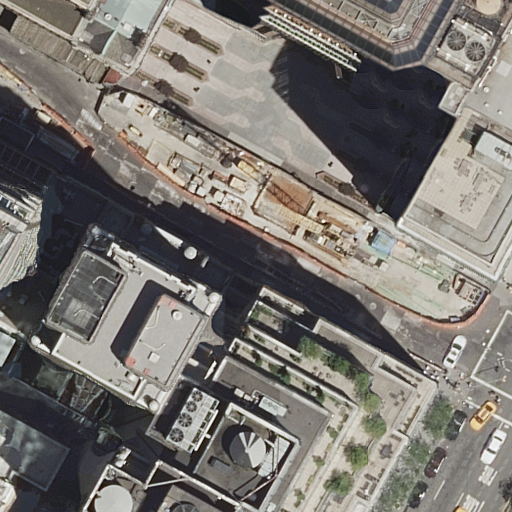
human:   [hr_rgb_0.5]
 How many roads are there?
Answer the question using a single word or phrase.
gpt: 2

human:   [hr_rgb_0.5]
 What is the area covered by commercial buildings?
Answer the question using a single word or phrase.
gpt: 1640m2

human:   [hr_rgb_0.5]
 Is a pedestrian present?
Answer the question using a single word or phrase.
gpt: yes

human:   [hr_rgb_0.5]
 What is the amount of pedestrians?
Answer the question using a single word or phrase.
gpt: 1

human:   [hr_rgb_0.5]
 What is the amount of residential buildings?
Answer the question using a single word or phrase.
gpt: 7

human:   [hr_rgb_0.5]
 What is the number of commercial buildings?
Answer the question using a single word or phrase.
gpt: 3

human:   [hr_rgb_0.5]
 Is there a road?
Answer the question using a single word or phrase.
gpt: yes

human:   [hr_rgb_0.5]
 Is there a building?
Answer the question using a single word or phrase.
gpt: yes

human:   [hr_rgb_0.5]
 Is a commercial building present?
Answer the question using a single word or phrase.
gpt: yes

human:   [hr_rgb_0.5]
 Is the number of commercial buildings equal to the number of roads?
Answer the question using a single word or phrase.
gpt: no

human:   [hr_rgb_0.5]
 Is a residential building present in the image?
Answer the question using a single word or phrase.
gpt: yes

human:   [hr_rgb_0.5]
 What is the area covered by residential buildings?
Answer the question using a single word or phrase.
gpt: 5448m2

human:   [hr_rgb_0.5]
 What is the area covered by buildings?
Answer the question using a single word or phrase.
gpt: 7088m2

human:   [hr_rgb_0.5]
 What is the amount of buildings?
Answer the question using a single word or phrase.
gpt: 10

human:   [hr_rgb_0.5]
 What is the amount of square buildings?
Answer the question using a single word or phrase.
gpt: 0

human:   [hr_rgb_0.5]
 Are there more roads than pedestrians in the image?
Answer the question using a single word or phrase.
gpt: yes

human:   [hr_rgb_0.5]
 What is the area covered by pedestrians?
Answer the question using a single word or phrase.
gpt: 2m2

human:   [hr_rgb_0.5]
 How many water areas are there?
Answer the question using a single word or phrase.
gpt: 0

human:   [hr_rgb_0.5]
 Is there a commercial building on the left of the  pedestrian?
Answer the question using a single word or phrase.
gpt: yes

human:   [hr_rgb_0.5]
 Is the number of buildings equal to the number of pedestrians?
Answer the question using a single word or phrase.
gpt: no

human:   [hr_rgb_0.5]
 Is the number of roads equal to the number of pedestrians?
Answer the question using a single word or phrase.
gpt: no

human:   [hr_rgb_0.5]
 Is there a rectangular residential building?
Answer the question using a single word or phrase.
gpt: yes

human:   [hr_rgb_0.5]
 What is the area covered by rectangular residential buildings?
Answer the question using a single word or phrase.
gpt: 3m2

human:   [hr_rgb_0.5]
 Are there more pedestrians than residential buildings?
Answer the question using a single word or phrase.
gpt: no

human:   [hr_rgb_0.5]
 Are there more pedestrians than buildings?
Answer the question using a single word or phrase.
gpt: no

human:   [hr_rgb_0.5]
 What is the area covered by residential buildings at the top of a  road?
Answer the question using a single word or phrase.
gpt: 3291m2

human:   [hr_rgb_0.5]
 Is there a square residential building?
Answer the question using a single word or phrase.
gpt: no

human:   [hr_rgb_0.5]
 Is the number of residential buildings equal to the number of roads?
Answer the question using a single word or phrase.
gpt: no

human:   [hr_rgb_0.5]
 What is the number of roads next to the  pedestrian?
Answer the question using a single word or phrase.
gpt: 2

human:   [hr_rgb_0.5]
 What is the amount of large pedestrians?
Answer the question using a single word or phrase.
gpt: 0

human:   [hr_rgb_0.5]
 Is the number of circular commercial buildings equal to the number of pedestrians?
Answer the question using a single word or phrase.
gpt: no

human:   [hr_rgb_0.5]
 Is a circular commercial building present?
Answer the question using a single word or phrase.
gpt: no

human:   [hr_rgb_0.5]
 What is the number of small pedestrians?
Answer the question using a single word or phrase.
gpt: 1

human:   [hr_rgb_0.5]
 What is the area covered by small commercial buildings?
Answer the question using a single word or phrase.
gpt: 0m2

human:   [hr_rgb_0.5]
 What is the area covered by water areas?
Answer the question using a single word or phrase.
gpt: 0m2

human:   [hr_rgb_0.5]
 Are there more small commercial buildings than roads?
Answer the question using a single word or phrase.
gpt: no

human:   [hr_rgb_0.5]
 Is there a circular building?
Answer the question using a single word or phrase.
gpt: no

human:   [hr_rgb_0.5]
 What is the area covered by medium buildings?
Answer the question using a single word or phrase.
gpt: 958m2

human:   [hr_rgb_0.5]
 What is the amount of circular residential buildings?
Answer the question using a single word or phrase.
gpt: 0

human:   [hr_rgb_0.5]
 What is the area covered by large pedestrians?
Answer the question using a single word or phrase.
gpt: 0m2

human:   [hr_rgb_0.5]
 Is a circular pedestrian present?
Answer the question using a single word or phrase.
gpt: no

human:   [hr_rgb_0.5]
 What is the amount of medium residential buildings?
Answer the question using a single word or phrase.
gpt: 3

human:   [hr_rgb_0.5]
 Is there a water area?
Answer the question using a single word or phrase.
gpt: no

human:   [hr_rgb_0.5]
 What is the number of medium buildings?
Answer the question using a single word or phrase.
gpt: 4

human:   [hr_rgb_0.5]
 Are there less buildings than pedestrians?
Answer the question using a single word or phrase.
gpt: no

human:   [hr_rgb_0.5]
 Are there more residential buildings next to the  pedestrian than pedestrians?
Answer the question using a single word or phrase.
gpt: yes

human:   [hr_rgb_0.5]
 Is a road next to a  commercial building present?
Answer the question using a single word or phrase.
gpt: yes

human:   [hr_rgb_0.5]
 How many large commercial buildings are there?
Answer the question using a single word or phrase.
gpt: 2

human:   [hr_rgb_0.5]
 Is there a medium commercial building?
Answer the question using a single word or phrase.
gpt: yes

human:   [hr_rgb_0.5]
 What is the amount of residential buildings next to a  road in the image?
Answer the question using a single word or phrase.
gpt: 7

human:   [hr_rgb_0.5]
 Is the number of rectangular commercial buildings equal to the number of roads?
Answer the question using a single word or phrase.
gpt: no

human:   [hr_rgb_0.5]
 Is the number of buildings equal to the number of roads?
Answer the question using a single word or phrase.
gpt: no

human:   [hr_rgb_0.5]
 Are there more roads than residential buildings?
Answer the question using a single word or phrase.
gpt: no

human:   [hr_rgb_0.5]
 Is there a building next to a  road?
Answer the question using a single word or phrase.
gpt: yes

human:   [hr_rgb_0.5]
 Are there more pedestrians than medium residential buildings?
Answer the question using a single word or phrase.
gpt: no

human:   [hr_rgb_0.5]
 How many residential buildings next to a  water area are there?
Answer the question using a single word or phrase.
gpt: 0

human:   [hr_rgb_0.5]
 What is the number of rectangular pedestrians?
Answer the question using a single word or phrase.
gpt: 1

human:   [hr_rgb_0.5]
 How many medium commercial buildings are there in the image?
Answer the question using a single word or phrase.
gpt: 1

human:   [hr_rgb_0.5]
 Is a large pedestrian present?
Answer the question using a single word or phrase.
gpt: no

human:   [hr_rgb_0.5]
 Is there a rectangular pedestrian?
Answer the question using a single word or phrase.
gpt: yes

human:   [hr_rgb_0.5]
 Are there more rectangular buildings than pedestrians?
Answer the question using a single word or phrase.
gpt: yes

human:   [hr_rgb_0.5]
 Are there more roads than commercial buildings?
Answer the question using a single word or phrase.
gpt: no

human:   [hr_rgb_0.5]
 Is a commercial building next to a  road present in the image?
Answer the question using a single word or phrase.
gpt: yes

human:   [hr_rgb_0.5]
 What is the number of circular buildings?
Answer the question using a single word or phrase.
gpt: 0